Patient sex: F
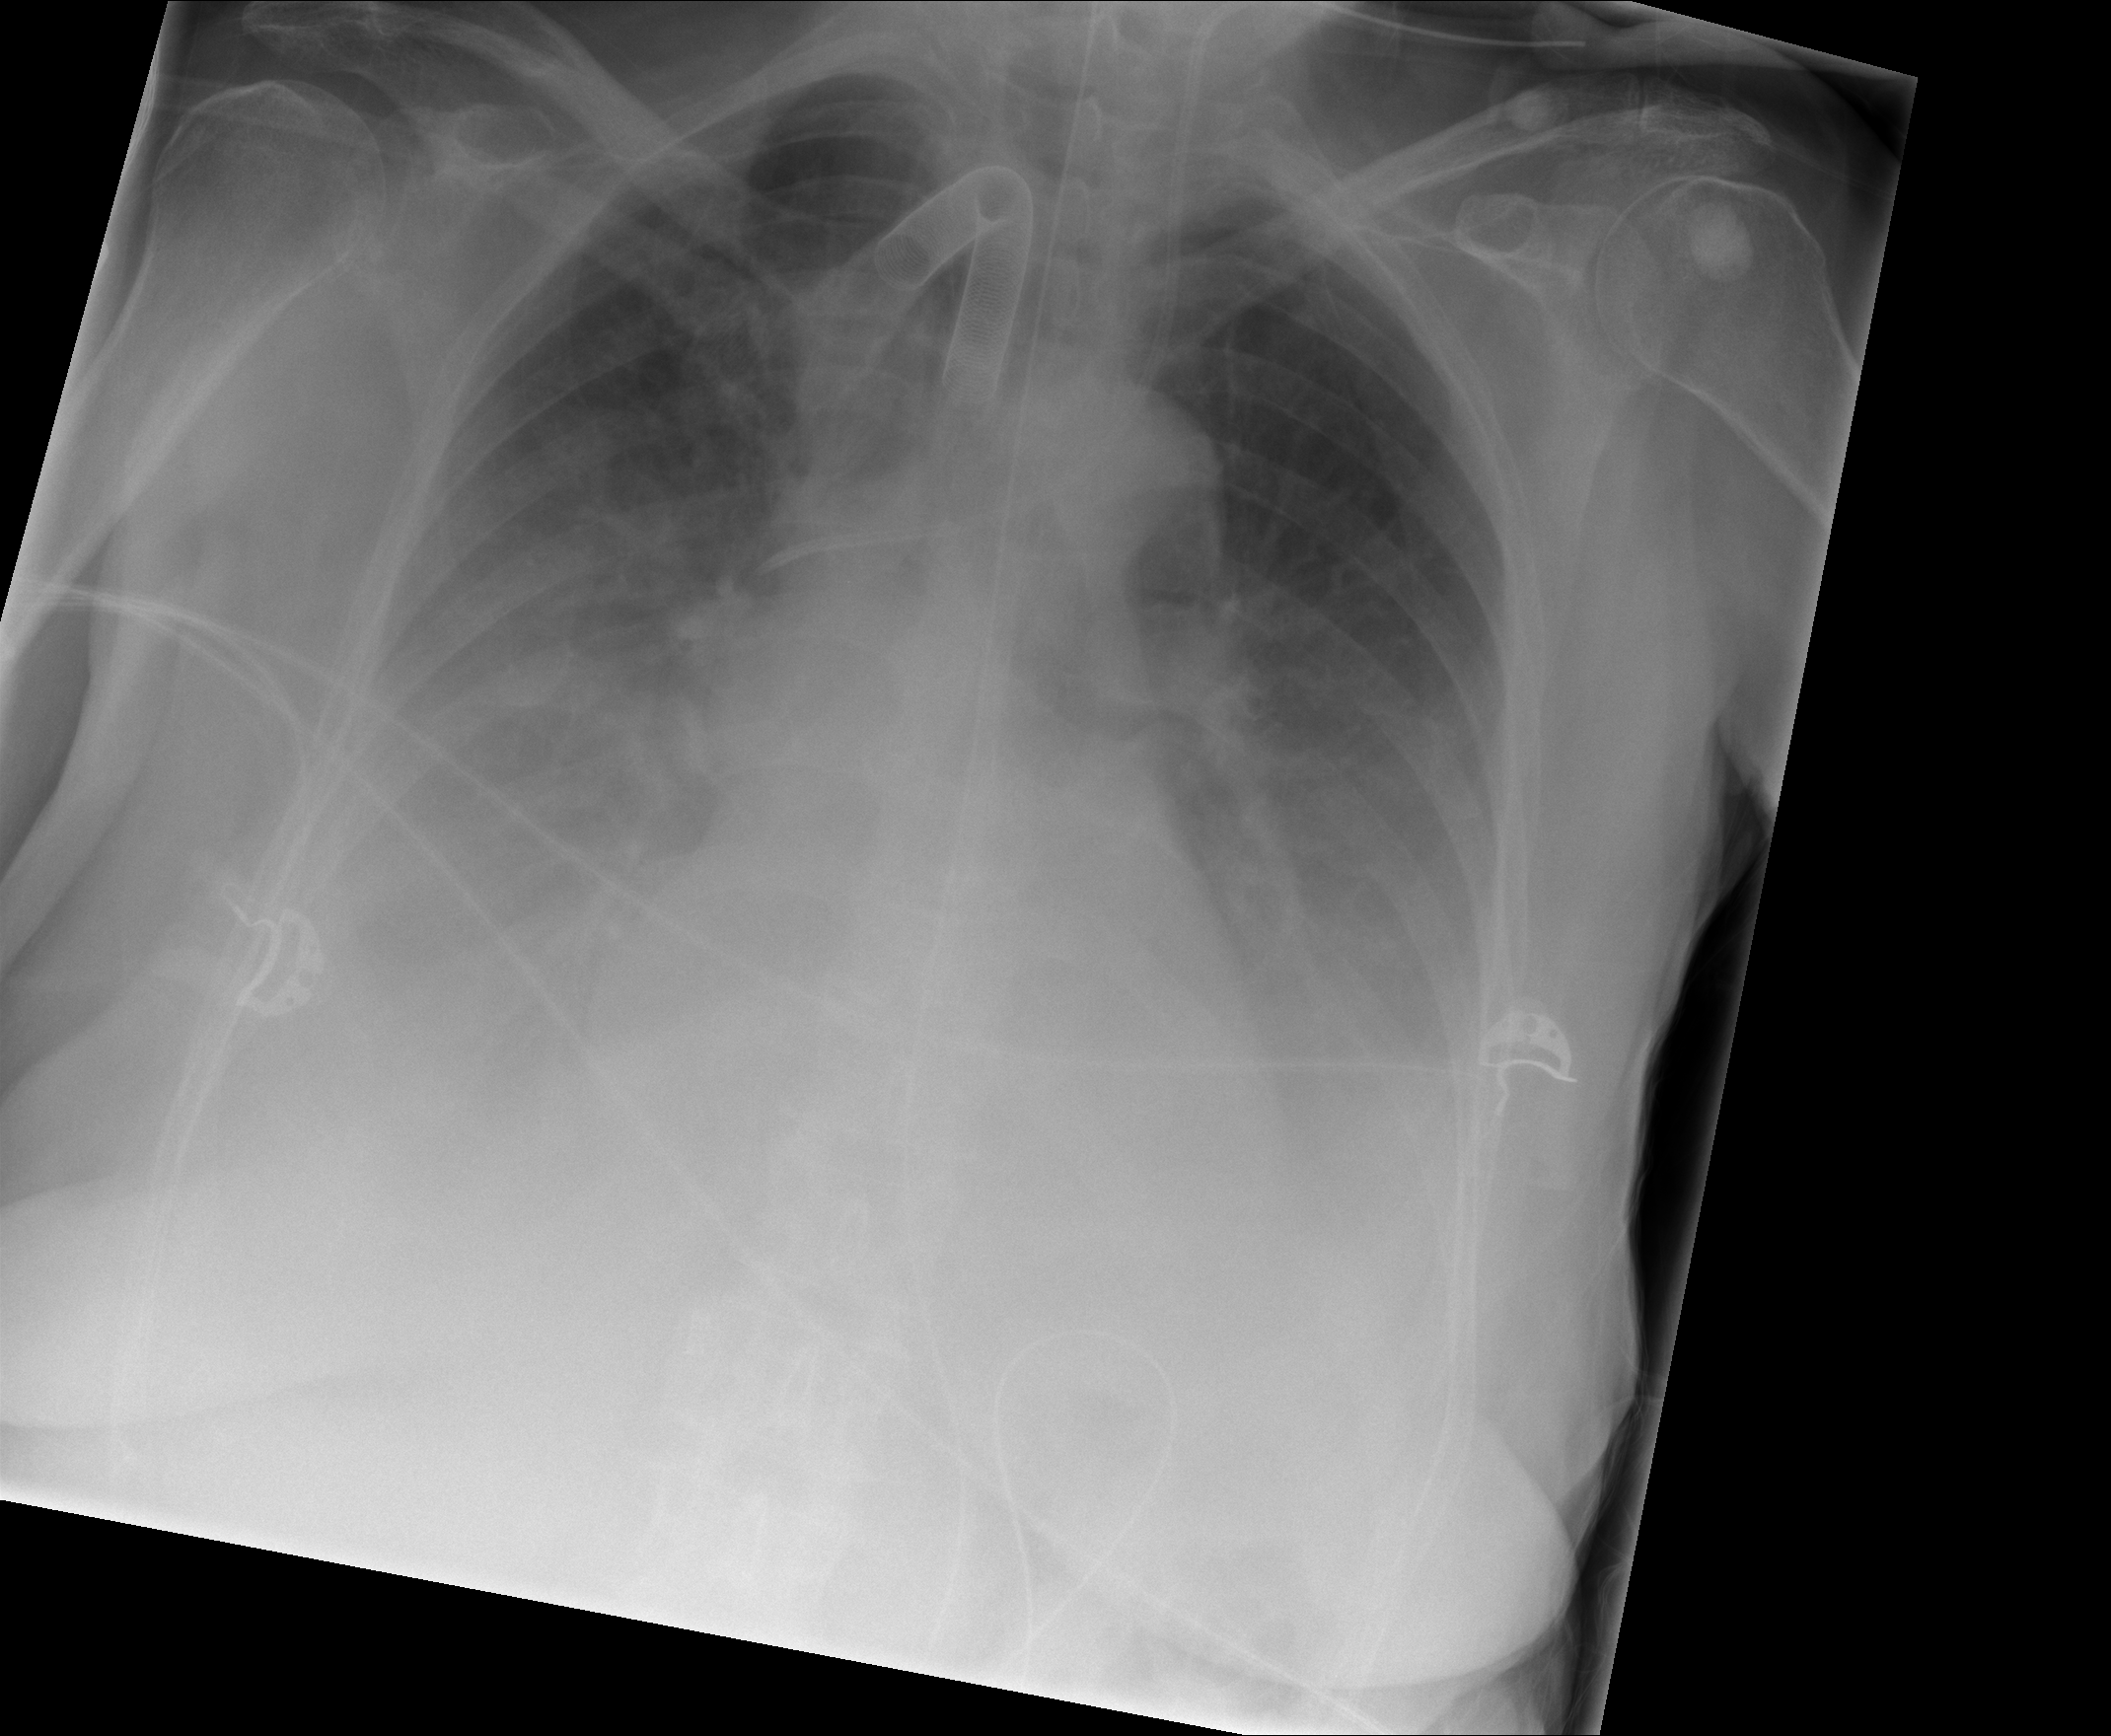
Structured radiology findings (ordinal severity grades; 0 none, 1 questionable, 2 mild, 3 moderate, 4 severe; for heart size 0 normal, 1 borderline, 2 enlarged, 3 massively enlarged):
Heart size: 0
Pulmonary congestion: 2
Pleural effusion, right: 3
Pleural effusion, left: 3
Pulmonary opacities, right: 1
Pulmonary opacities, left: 1
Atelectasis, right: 3
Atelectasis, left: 3